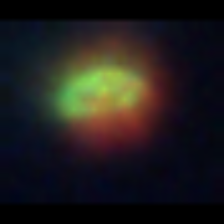
Taxon: NanoPlankton
Group: Other